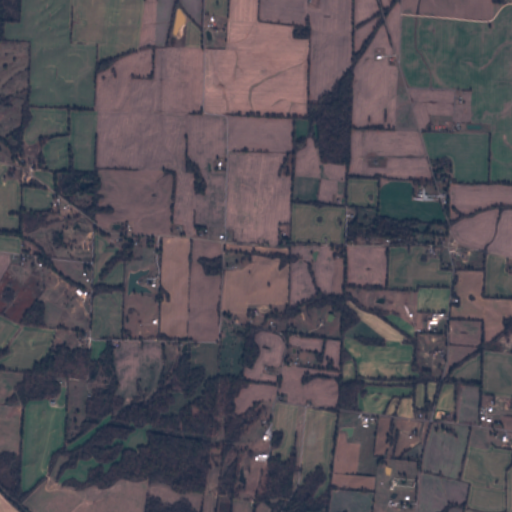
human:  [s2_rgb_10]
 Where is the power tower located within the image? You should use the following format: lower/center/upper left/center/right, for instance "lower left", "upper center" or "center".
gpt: The power tower is located in the lower of the image.
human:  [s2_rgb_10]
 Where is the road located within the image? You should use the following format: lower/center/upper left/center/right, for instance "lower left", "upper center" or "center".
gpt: There is no road in the image.